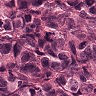
Metastatic tissue present: yes